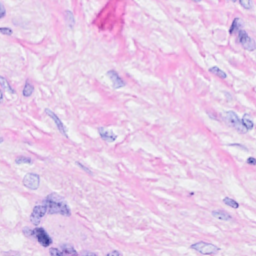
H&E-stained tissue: Breast